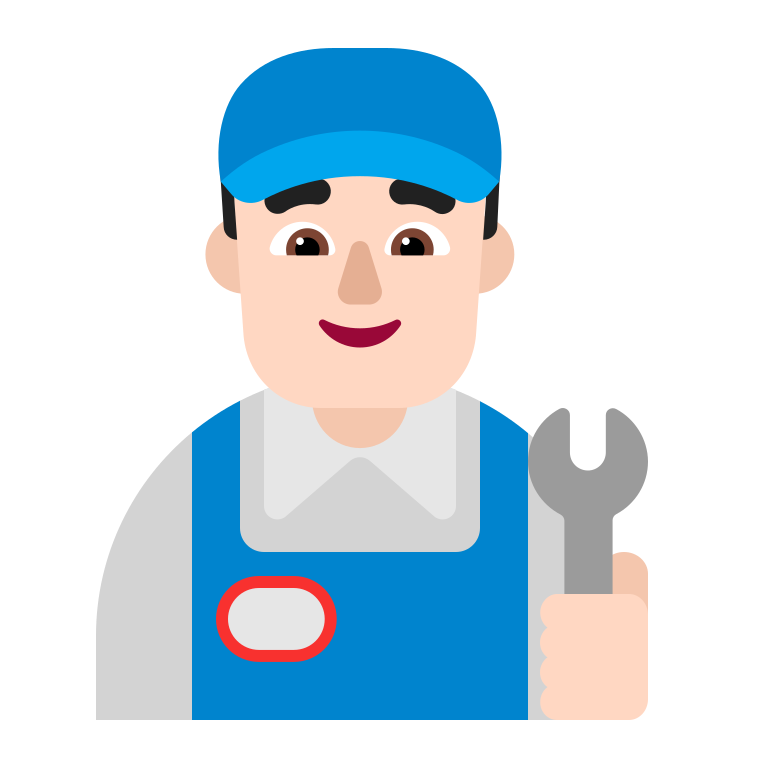
man mechanic flat light